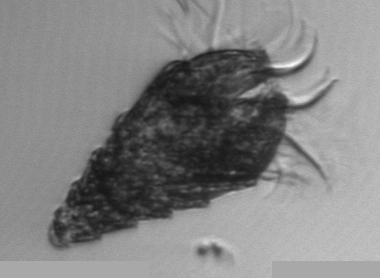
Label: Laboea_strobila